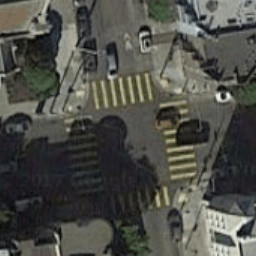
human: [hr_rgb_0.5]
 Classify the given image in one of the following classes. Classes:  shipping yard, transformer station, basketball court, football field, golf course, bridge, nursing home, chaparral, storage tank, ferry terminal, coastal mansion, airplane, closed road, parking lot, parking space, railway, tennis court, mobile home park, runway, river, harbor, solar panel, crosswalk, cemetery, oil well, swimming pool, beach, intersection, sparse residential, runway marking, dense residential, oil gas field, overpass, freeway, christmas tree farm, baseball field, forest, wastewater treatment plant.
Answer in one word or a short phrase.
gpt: crosswalk